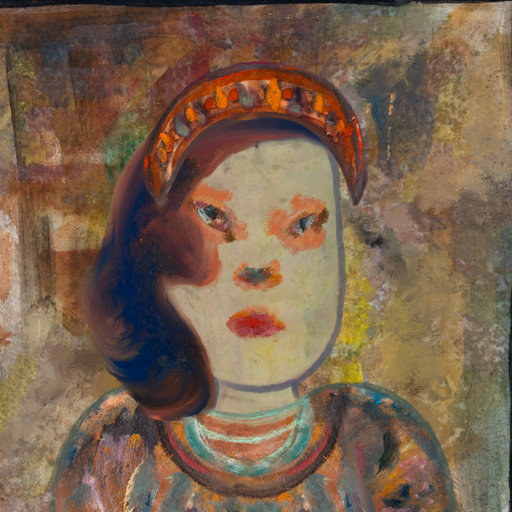
Background: Mosgoul, Head And Neck Front: Hill_Girl, Face Front: Boggyland, Bust: Boggyland, Hair Front: Mother_And_Son_Son, Head Accessory: Hypocrite, Second Necklace: Blank, Necklace: Blank, Baby: Blank